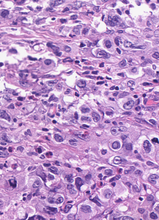
Tumor epithelial tissue: yes
Tumor-associated stroma tissue: no
Normal tissue: no